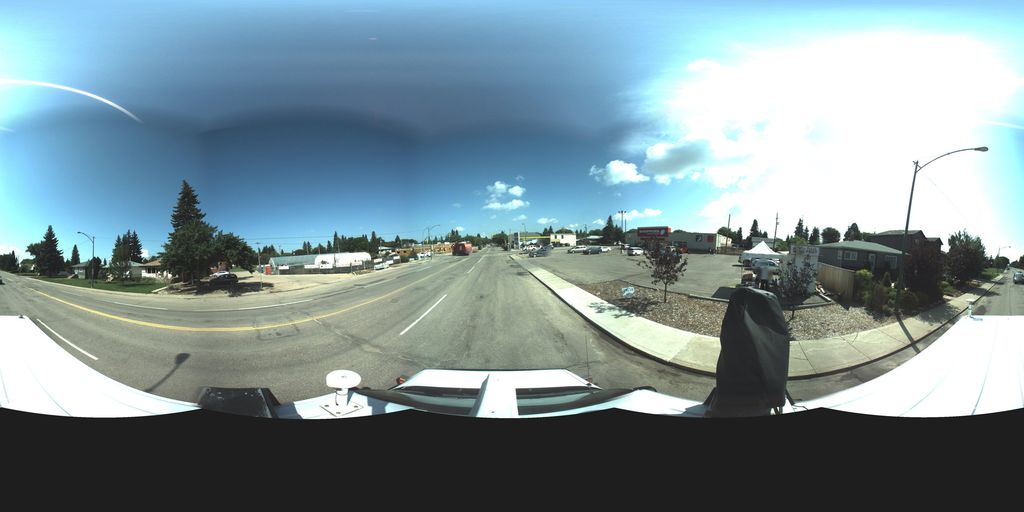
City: saskatoon